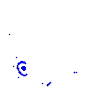
Particle: pion